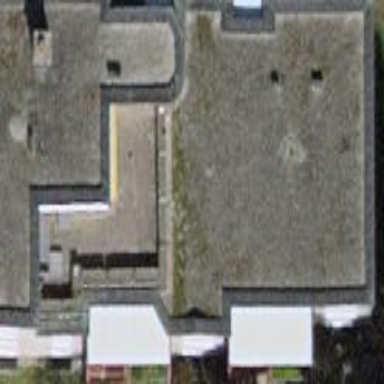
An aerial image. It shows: Flat-roofed building.